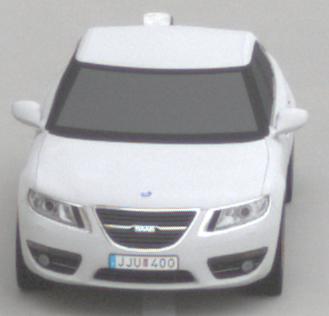
Make: Saab
Model: 5-Sep
Detailed model: 9-5 1.6T
Model produced from: 2010/06
Model produced until: 2011/12
Doors: 4
Color: white
Road condition: dry road
Daytime: morning or afternoon
Contrast: low contrast